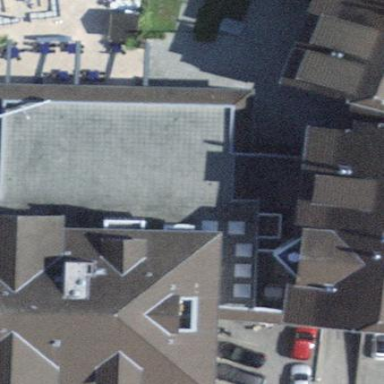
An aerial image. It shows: Hotel building.